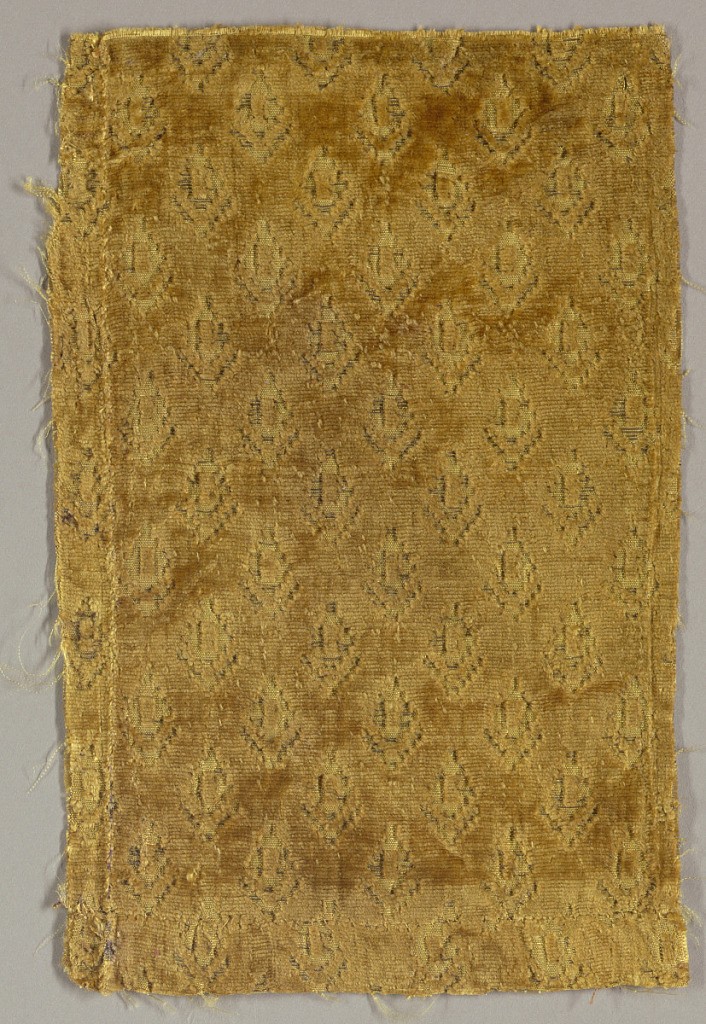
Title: Fragment
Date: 17th century
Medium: silk, metallic Technique: supplementary warp forming raised pile in plain weav foundation (velvet) with supplementary wefts.
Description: Pattern of leaves in a diamond grid in tan velvet.